Question: I want to make a primitive movie player in Labview. I want the user to be able to load in a movie and have a slider to select frames. As such, I want the range of the slider to go from zero to N where N is the number of frames in the movie.
How do I set the scale of the slider programmatically?
I don't see any inputs to the slider, only one output.
Here is an example of a "Horizontal Pointer Slide" bar taken from the NI Website. The slide bar is in the upper right hand corner of the image.

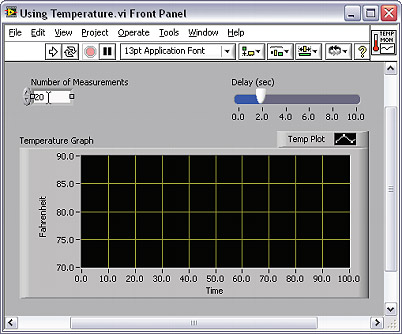
Answer: Right click on the slider:
'''
Create -> Property Node-> Data Entry Limits -> Maximum
Create -> Property Node-> Scale -> Range -> Maximum
'''
This creates property nodes you can wire up to set the maximum limit of the slider.